Question: I have to open/read a file which is an ascii art file (image)
and requires me to return the width and height of the image to the main routine and then requires me to pass the picture data back via a pointer. Here is the function prototype that I MUST use:
'''
unsigned char *foo(char *filename, int *width, int *height)
'''
Inside of foo, I must use a dynamic array of chars
to store tha image data. I need to use fread() to read
that data. I must also account for the carriage return at the end of each line.
Once I have opened and read the data, pass it back to the main routine. The main routine must then create a dynamic 2D array to store the image, copy the 1D array
into the 2D array, and display the image on the screen.
Image File Name: data.txt

My Code:
'''
#include <stdio.h>
#include <stdlib.h>
void readDimension(FILE *inFile, int *width, int *height)
{
int i;
for (i = 0; i < 2; i++)
{
if (i == 0)
{
fscanf(inFile, "%d", width);
}
if (i == 1)
{
fscanf(inFile, "%d", height);
}
}
}
unsigned char *foo(char *filename, int *width, int *height)
{
FILE *inFile = fopen(filename, "rb");
readDimension(inFile, width, height);
unsigned char *ret = malloc(*width * *height);
fread(ret, 1, *width * *height, inFile);
fclose(inFile);
return ret;
}
int main(int argc, char** argv)
{
FILE *inFile;
int width, height;
unsigned char art;
if (argc == 1)
{
printf("Please specify a file name.
");
}
else if (argc == 2)
{
inFile = fopen(argv[1], "rb");
if (inFile != NULL)
{
fclose(inFile);
art = foo(argv[1], &width, &height);
int n = sizeof(art);
printf("Data in Array: \%c
", art);
printf("Size of Array: %d
", n);
}
else
{
printf("Error: File Not Found %s", argv[1]);
}
}
printf("Width: %d
", width); // Testing
printf("Height: %d
", height); // Testing
}
'''
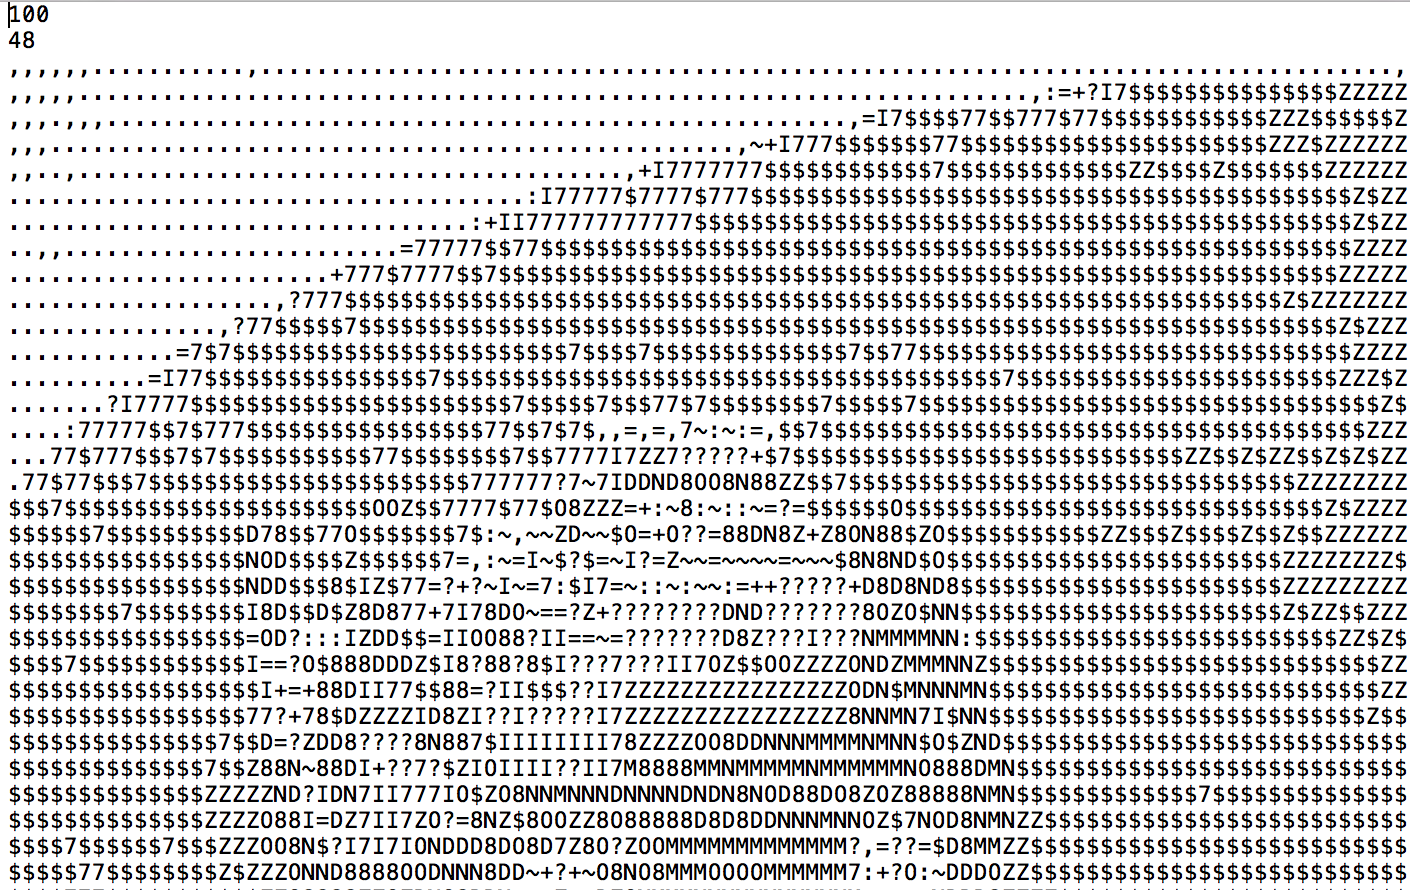
Answer: The problem is that you are trying to get the size of 'art', which is a pointer. It has fixed size. Size should be computed as 'width*height':
'''
printf("Size of Array: %d x %d (%d)
", width, height, width*height);
'''
You declared 'art' as an 'unsigned char', but you are assigning it a pointer to unsigned char. This is incorrect: 'art' should be declared with an asterisk.
You are also printing a single character '%c' while passing an array 'art'. This is not going to print anything of interest. If you wish to print the first character, print 'art[0]'. If you wish to print the entire picture, make a pair of nested loops that iterate over the 'width' and 'height', print each character, and print ''
'' after each line.
Here are a few additional notes:
- 'fread''
'- - 'fscanf(inFile, "%d %d", width, height);'